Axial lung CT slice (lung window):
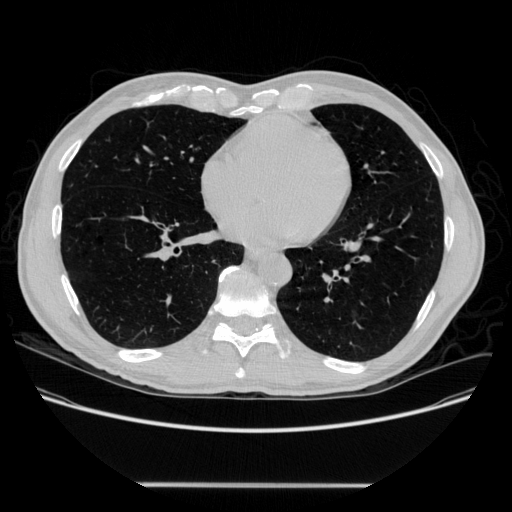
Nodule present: no